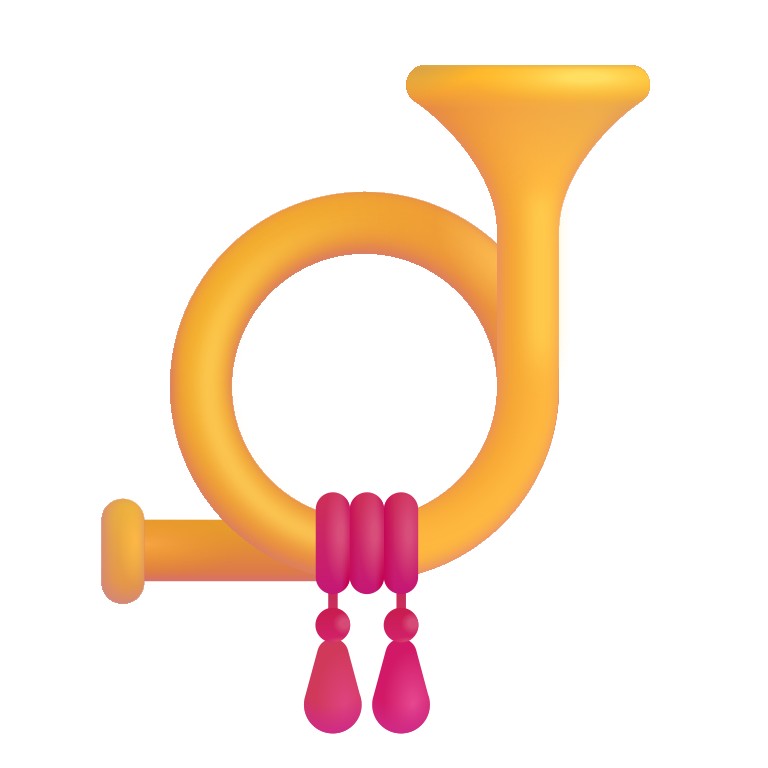
postal horn color